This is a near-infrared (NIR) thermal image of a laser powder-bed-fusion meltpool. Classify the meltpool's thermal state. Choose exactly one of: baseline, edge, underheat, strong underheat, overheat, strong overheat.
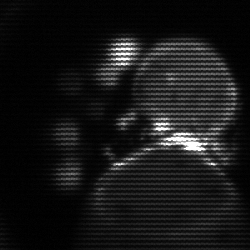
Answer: edge